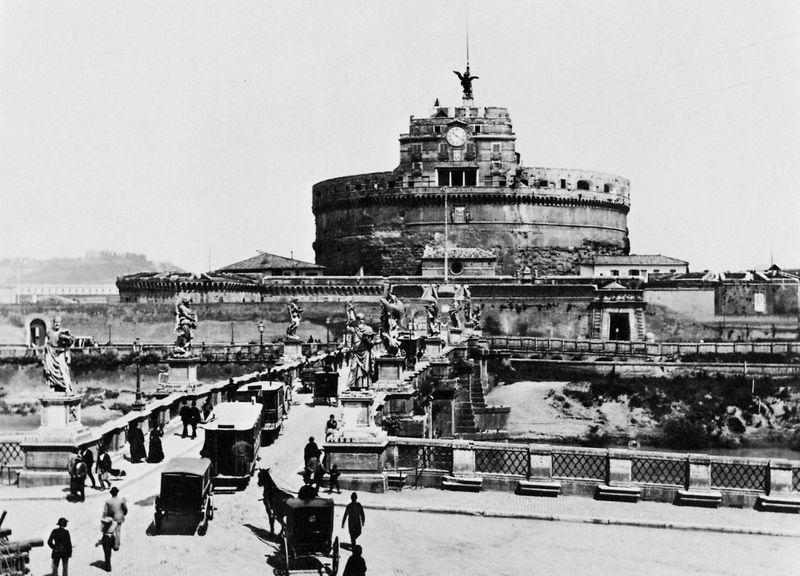
Titel: Brücke und Sant'Angelo Schloss
Künstler: Gebrüder Alinari
Schlagwörter: flügel, himmel, schatten, wasser, weiß, fluss, menschen, stadt, ufer, fussgänger, grau, licht, männer, ohr, pfeiler, schwarz, straße, anlage, gebäude, weg, architektur, horizont, brücke, brüstung, gitter, sonne, sträucher, figur, pferd, pferde, rund, turm, engel, rappe, ansicht, italien, passanten, mast, berge, zug, mauer, kutsche, kutschen, auto, figuren, hafen, wagen, könig, uhr, geländer, tor, zinnen, foto, fotografie, photographie, eingang, antike, burg, palast, balustrade, himmeö, denkmal, festung, schwarz-weiß, rom, photo, portal, skulpturen, eiß, schwarzw, statuen, mauern, verkehr, vatikan, graben, macht, ziffernblatt, aufnahme, autos, fahrzeuge, tiber, fuhrwerk, gesamtansicht, schuss, pferdewagen, rundbau, augustus, rundturm, zitadelle, flußufer, run, geänder, brückenkopf, engelsburg, engelsbrücke, automobile, fetsung, wagenkolonne, kutchen, sw, angelo, castel sant'angelo